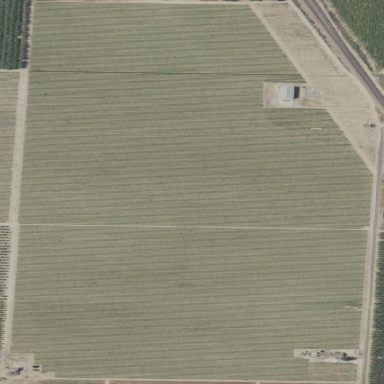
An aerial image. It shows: Vineyard.